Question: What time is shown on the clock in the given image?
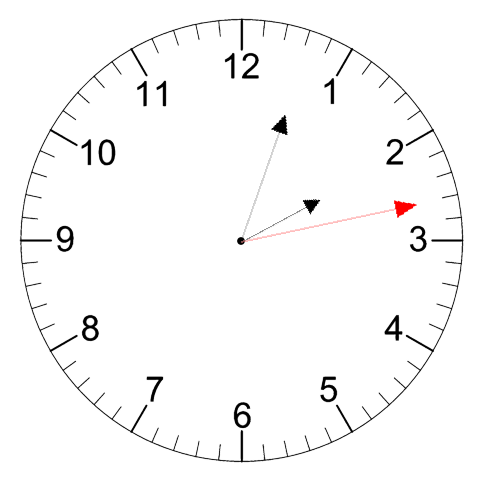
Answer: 02:03:13